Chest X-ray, AP view. Patient: 67 years old, sex M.
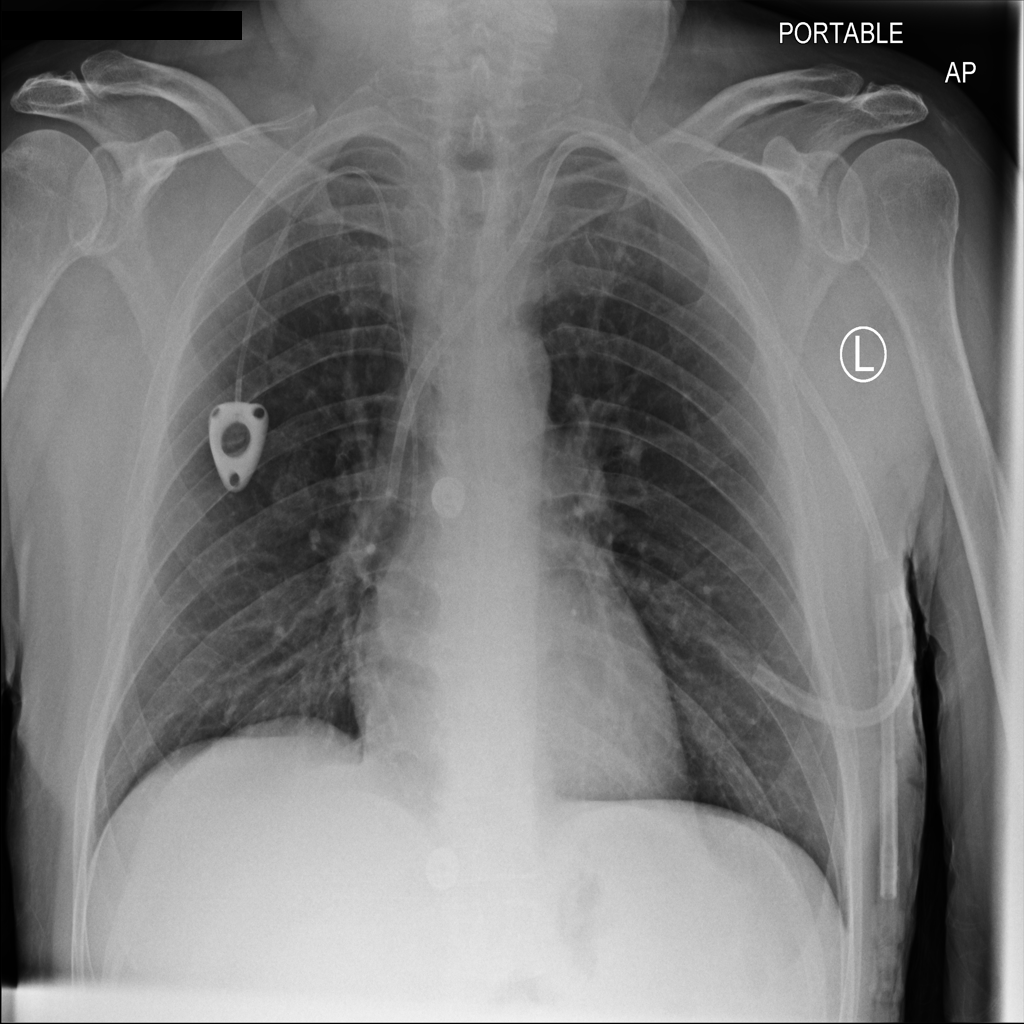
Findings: No Finding